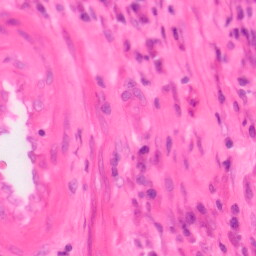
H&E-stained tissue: Colon